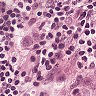
Metastatic tissue present: yes